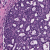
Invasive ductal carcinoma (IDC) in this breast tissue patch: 1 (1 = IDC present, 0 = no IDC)